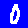
Digit: 0